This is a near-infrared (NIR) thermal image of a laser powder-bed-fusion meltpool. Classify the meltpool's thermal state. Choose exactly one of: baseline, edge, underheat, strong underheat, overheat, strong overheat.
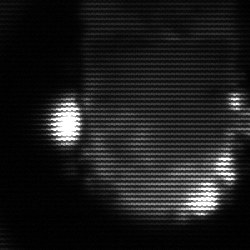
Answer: baseline